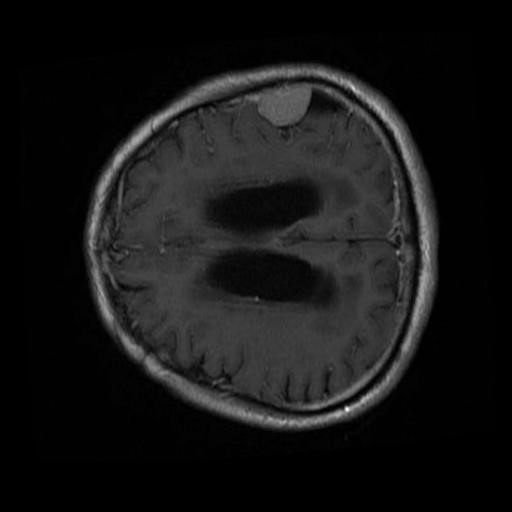
Label: brain_menin